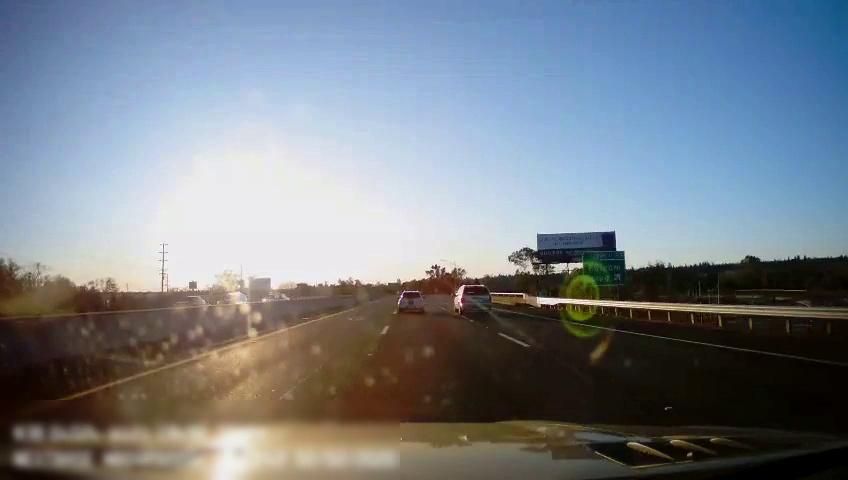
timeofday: Day
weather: Cloudy
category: Drivable Space
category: Vehicles | Car
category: Vehicles | SUV
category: Vehicles | Car
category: Vehicles | Car
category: Vehicles | SUV
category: Lanes | Alternate Lane
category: Lanes | Current Lane
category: Lanes | Current Lane
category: Lanes | Alternate Lane
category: Traffic | Signs